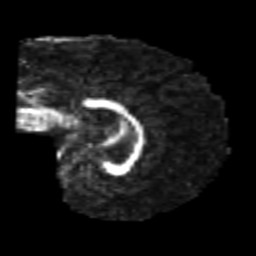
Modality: FA
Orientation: sagittal
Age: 21
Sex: female
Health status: healthy
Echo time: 0.074 s